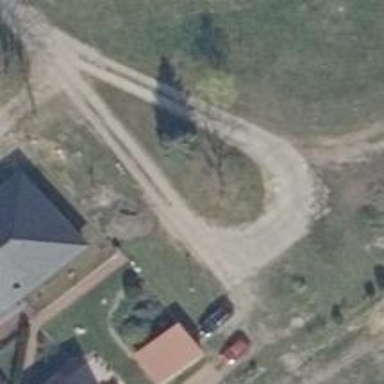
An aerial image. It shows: Residential road.